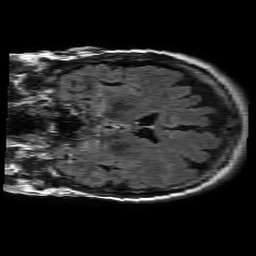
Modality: FLAIR
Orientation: coronal
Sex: female
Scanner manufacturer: philips
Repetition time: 11 s
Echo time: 0.125 s